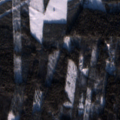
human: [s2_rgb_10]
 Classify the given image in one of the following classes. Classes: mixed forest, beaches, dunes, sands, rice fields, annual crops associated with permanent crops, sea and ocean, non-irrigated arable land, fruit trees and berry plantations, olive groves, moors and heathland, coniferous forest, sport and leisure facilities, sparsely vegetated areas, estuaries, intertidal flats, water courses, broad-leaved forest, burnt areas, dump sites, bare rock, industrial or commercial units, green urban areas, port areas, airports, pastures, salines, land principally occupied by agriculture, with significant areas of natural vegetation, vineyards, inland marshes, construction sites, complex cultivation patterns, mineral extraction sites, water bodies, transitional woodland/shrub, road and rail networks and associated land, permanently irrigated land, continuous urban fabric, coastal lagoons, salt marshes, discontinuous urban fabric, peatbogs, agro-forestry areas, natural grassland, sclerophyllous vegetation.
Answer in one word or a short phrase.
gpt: discontinuous urban fabric, broad-leaved forest, mixed forest